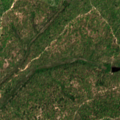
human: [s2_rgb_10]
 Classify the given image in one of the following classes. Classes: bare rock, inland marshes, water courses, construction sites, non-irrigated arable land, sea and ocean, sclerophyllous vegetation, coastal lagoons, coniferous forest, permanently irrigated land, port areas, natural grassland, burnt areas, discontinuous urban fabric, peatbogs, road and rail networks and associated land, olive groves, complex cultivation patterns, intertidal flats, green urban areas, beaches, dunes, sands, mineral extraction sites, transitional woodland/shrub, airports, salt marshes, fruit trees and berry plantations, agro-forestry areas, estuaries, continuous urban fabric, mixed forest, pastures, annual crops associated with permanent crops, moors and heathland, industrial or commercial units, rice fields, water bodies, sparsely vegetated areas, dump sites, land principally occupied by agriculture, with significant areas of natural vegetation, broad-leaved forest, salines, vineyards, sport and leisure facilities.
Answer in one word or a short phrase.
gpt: agro-forestry areas, mixed forest